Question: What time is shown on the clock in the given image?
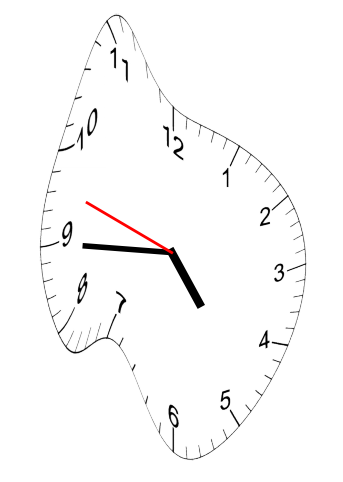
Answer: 04:44:48